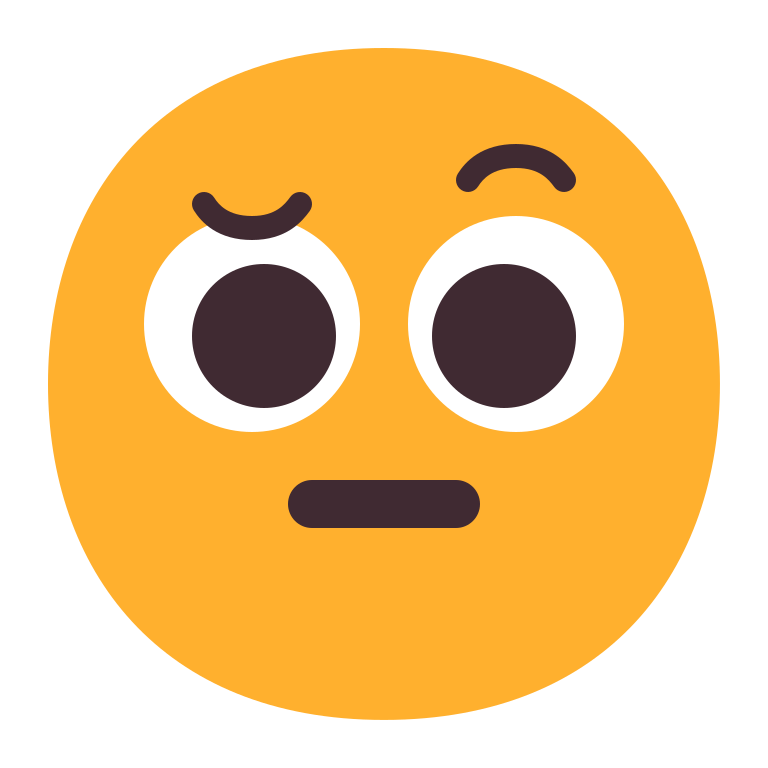
face with raised eyebrow flat